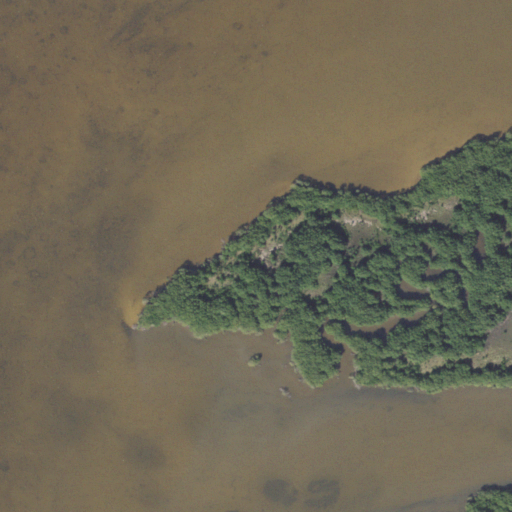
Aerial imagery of cape in Florida named Turtle Creek Point containing open water, herbaceous wetlands, and woody wetlands